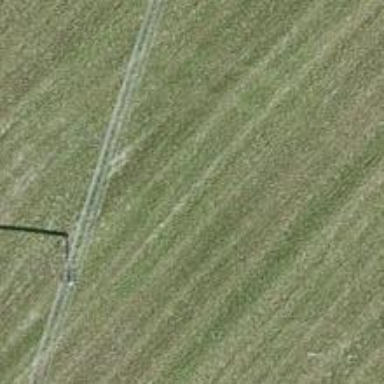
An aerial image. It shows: Power pole.